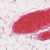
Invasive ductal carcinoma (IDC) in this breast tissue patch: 0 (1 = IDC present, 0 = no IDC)